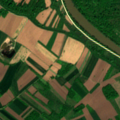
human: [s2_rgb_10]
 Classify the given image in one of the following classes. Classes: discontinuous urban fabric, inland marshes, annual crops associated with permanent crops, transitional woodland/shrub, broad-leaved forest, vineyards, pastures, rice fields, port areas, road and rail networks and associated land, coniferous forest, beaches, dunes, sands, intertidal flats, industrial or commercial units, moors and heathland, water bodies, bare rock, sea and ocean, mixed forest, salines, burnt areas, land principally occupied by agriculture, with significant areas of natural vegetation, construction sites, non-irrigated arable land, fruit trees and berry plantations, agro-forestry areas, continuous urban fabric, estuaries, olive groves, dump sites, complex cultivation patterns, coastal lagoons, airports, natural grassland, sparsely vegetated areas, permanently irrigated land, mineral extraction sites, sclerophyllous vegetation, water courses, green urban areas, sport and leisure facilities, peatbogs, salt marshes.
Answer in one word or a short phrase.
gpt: non-irrigated arable land, land principally occupied by agriculture, with significant areas of natural vegetation, broad-leaved forest, transitional woodland/shrub, water courses